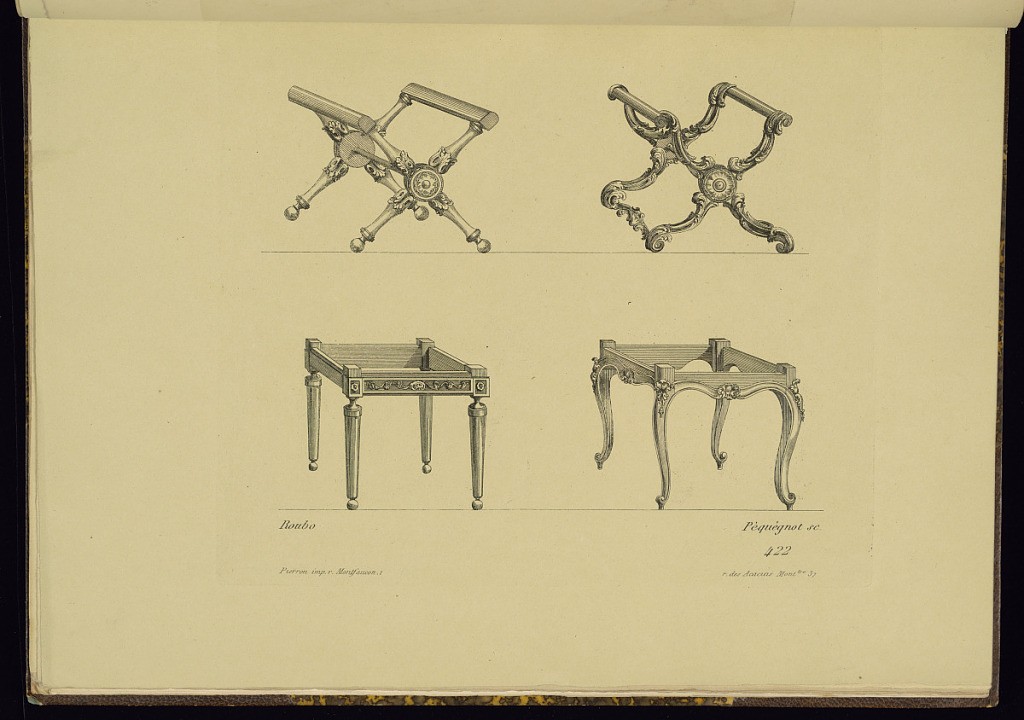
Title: Four Stool Frame Designs
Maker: André-Jacob Roubo, French, 1739–1791
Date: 1865
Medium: Etching on paper
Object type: Print
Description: Four designs for stool frames. The upper designs are x-frames with foliate motifs and scrolling leaves (rinceaux). The lower left design has tapered legs with a frieze along the seat. The lower right design has cabriole legs with scrolling leaf ornament. The plate is signed with the printmaker, publisher, and original designer, and numbered.